Question: I am trying to align a UILabel's baseline to the a UIImageView's bottom. I found I couldn't choose the baseline of the label as the attribute of the label. However, I also found I could use baseline if a replace the image view with another label.
Is there a way to align a label's baseline to an image's bottom?

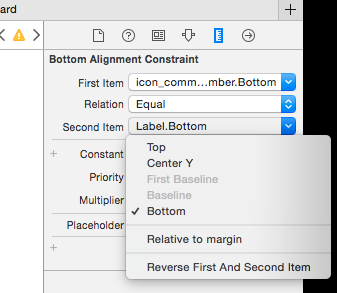
Answer: There are some things the nib editor just won't let you do. You will need to configure that constraint in code.